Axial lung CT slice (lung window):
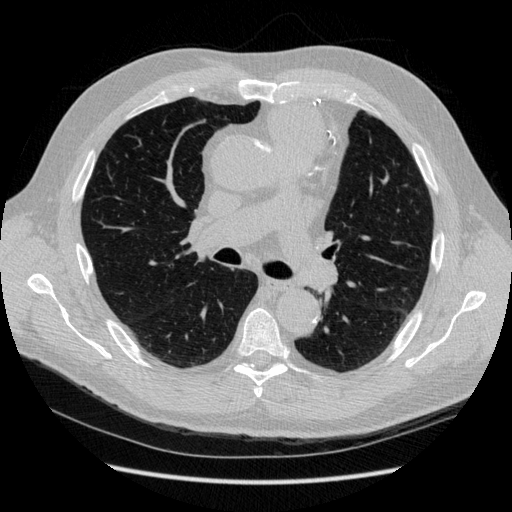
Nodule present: no